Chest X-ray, AP view. Patient: 58 years old, sex M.
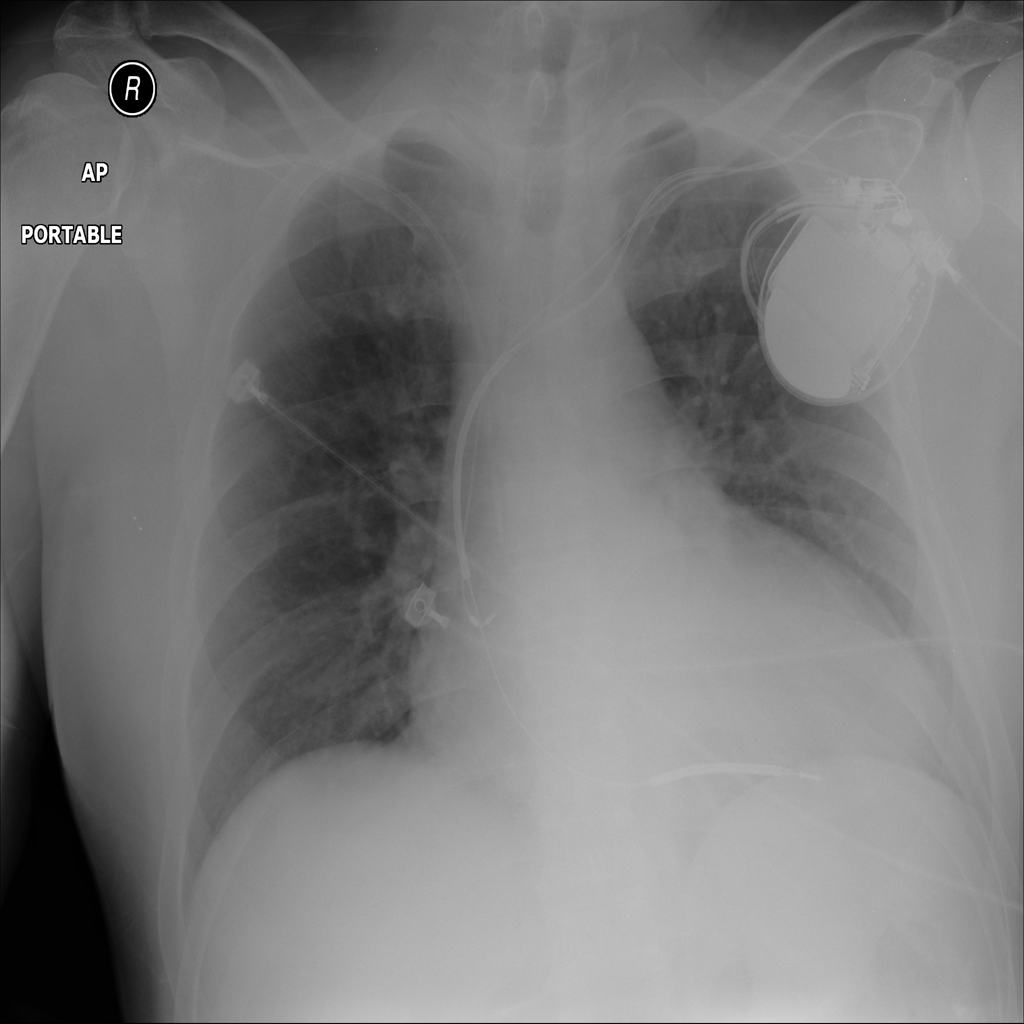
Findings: Infiltration